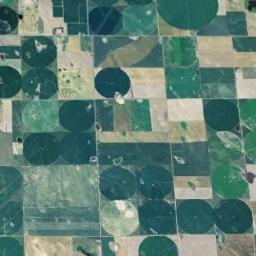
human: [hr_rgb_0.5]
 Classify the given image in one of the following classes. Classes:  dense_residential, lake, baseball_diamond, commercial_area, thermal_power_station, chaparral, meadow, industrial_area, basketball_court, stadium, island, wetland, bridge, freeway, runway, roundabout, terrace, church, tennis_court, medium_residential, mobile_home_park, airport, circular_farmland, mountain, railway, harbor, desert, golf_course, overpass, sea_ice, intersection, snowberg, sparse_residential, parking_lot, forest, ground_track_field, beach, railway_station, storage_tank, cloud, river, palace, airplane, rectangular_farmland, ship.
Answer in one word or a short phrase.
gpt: circular_farmland